Question: I have created a Google Search function, however I would like to leave the textfield blank instead of this appearance:-

It is possible? Thanks!
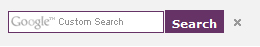
Answer: Assuming you're using the stock custom search embed code, add the following to your CSS:
'''
form#cse-search-box div input {
background-image: none !important;
}
'''